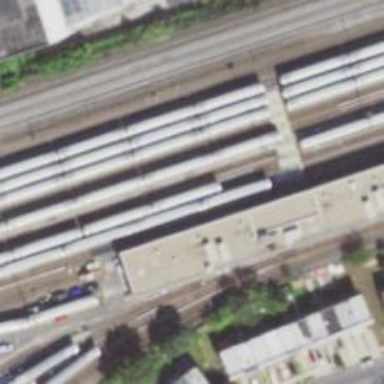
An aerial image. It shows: Electrified rail yard in service.